九年级 · 解析几何
(本小题8.0分)

已知函数 $y_{1}=a x^{2}+b x+c(a \neq 0)$ 和 $y_{2}=m x+n$ 的图象交于点 $(-2,-5)$ 和点 $(1,4)$, 并且 $y_{1}=a x^{2}+$ $b x+c$ 的图象与 $y$ 轴交于点 $(0,3)$.

(1)求函数 $y_{1}$ 和 $y_{2}$ 的解析式;

(2)直接写出 $x$ 为何值时,

(1) $y_{1}>y_{2}$;

(2) $y_{1}=y_{2}$;

(3) $y_{1}<y_{2}$.

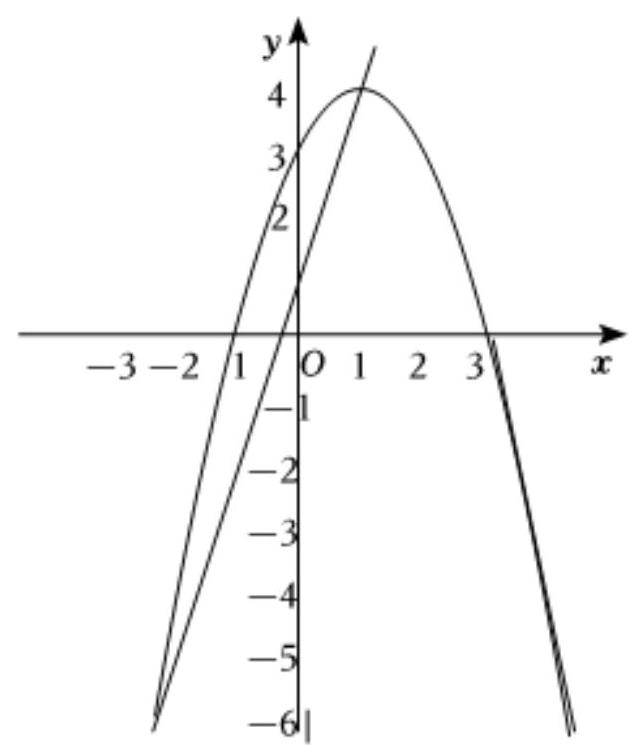
答案: 解: (1)把点 $(-2,-5)$ 、点 $(1,4)$ 、点 $(0,3)$ 代入 $y_{1}=a x^{2}+b x+c(a \neq 0)$ 得, $\left\{\begin{array}{l}4 a-2 b+c=-5 \\ a+b+c=4 \\ c=3\end{array}\right.$,

解得 $\left\{\begin{array}{l}a=-1 \\ b=2 \\ c=3\end{array}\right.$,

$\therefore y_{1}=-x^{2}+2 x+3$;

把点 $(-2,-5)$ 和点 $(1,4)$ 代入 $y_{2}=m x+n$ 得,

$\left\{\begin{array}{l}-2 m+n=-5 \\ m+n=4\end{array}\right.$

解得 $\left\{\begin{array}{l}m=3 \\ n=1\end{array}\right.$,

$\therefore y_{2}=3 x+1$.

(2)如图, 在同一坐标系中画出 $y_{1}=-x^{2}+2 x+3$ 和 $y_{2}=3 x+1$ 的图象,

由图象可得(1)当 $-2<x<1$ 时, $y_{1}>y_{2}$; (2)当 $x=-2$ 或 $x=1$ 时, $y_{1}=y_{2}$ ；(3)当 $x>1$ 或 $x<-2$ 时, $y_{1}<y_{2}$.

解析: (1)利用待定系数法求出函数解析式即可;

(2)在同一坐标系中画出 $y_{1}=-x^{2}+2 x+3$ 和 $y_{2}=3 x+1$ 的图象, 根据图象即可得到答案.

此题考查二次函数和一次函数交点问题, 还考查了待定系数法、图象法解不等式等知识, 熟练掌握待定系数法和数形结合是解题的关键.